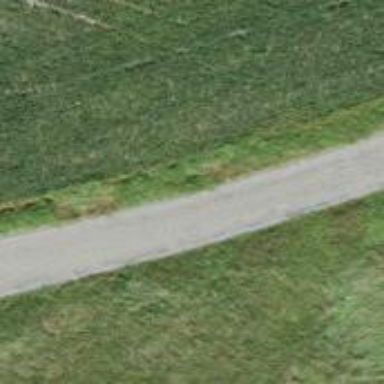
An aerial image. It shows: Unclassified road.